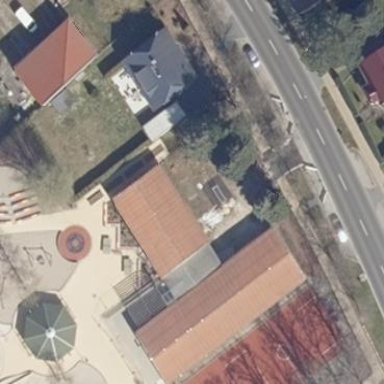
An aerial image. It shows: School building.